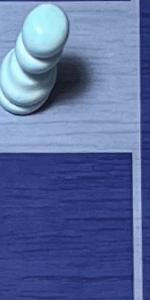
Label: Empty